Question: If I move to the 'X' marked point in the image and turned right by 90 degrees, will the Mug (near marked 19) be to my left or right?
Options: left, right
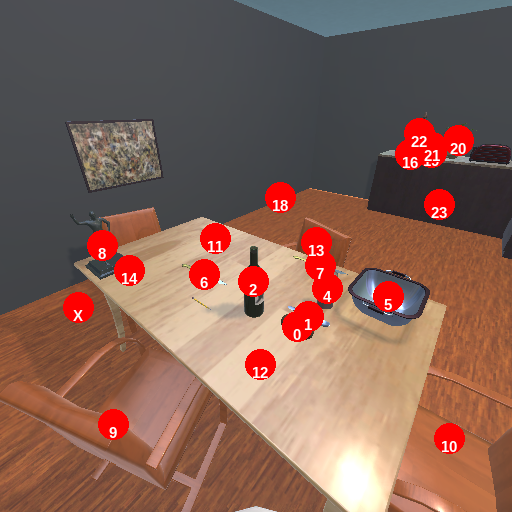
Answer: left